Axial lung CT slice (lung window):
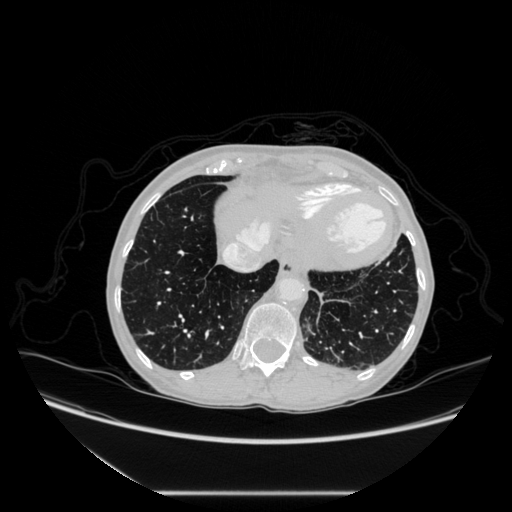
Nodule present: no